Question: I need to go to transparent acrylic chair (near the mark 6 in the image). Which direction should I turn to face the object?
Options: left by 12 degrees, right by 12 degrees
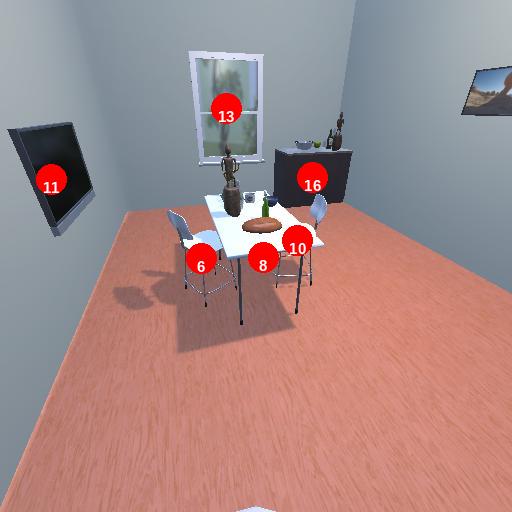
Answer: left by 12 degrees